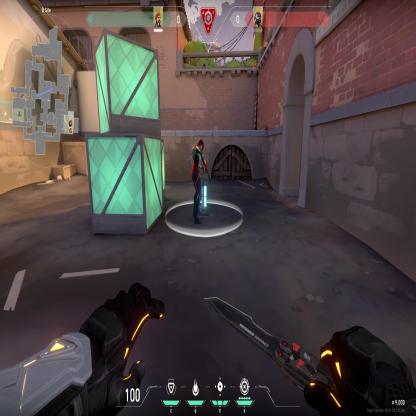
Label: planted spike ; enemy